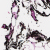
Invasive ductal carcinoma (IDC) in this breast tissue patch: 0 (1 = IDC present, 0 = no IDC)